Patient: sex M, age 63
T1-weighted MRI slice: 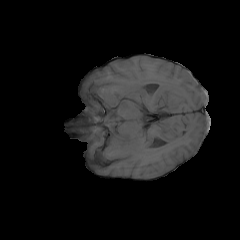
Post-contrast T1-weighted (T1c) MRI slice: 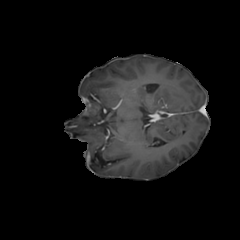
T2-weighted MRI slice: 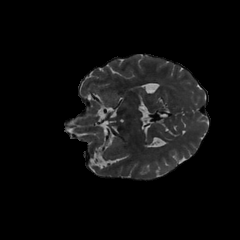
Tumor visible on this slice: no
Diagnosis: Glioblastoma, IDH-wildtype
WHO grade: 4